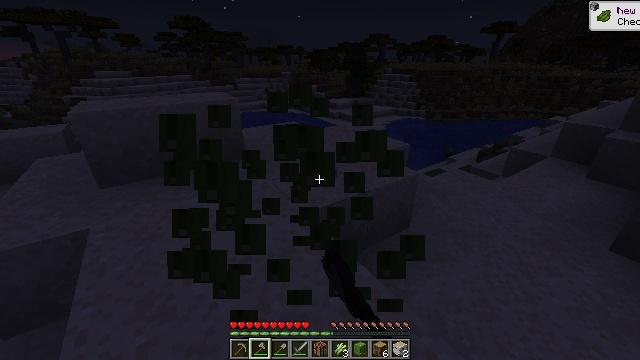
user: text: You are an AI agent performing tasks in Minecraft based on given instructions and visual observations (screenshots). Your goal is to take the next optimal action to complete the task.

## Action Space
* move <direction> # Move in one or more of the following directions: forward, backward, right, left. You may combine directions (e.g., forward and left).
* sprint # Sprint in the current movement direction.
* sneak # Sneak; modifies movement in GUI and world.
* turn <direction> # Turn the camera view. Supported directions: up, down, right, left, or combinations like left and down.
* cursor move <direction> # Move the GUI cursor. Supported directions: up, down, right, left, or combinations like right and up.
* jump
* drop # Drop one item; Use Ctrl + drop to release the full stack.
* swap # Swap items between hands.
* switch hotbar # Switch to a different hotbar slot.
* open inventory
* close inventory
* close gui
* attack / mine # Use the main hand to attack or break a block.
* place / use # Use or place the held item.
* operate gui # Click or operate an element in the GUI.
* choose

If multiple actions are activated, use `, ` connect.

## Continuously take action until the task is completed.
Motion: motion action
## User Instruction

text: Harvest the cactus plant.
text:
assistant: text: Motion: attack / mine